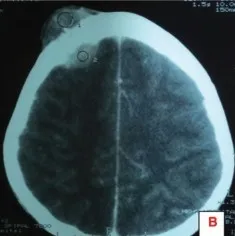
A, B: Brain CT scan shows an expansile bone lesion in the right frontal bone, invading the surrounding soft tissues.
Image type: radiology (ct)